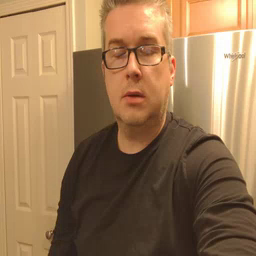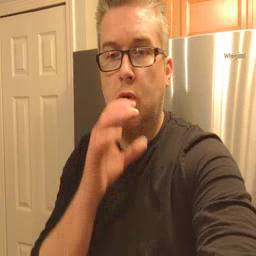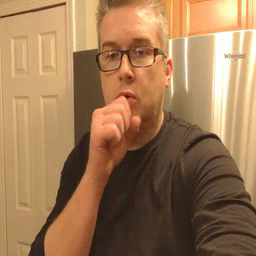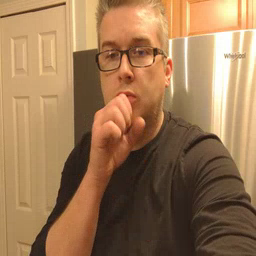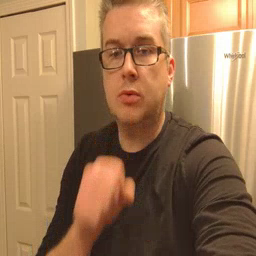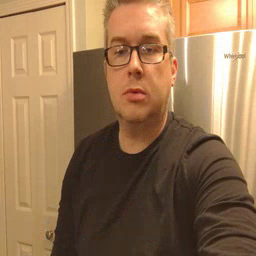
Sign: orange